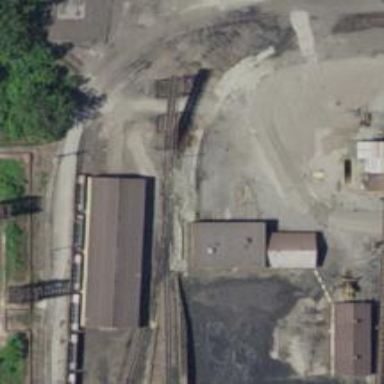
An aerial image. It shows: Rail spur service.